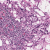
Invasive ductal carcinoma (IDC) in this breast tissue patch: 1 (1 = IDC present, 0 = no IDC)